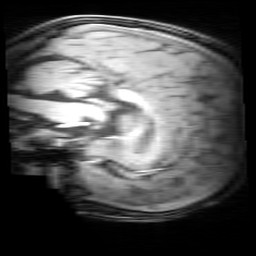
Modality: MP2RAGE
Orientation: sagittal
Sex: male
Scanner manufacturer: siemens
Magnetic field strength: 3 T
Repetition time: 5 s
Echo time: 0.00368 s